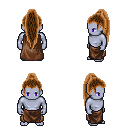
a pixel art fantasy rpg character, male body template, dark elf, purple skin, brown cape, robe skirt, brown extra-long topknot hairstyle, four views (front, back, left, right), 2x2 character sprite sheet, small pixel art, hard edges, no anti-aliasing